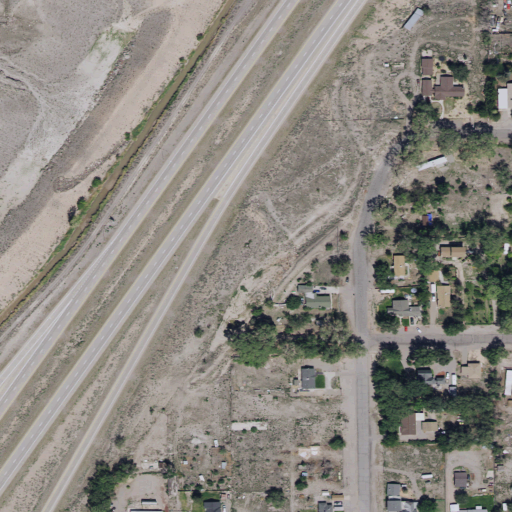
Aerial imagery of valley in Utah named Raphaelsen Canyon containing medium intensity development, low intensity development, shrub, evergreen forest, high intensity development, open development, and barren land